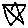
Label: star